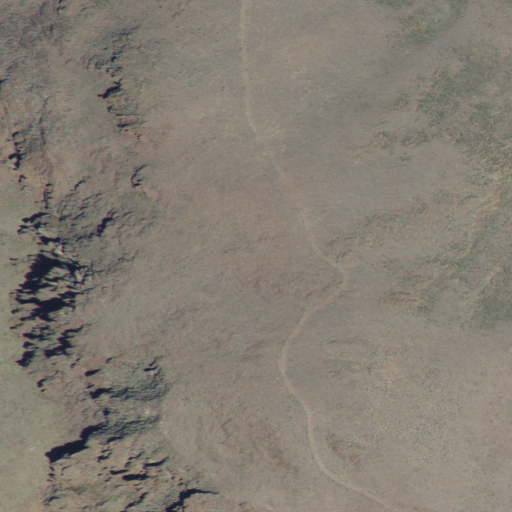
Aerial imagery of mountain in Idaho named French John Hill containing grassland and shrub